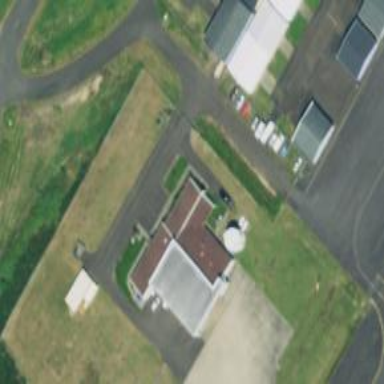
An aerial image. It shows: Hangar.